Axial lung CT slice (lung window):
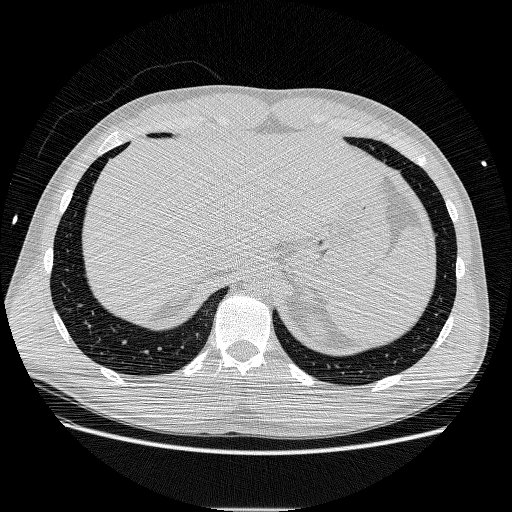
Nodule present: no